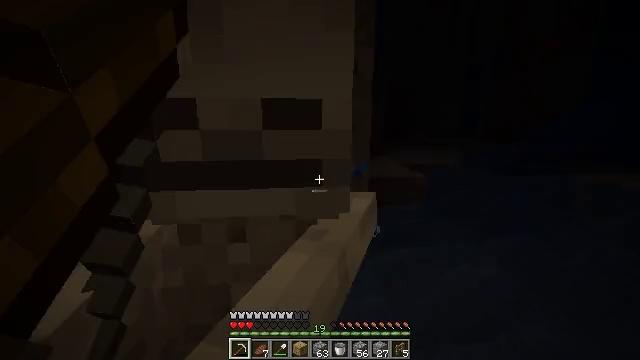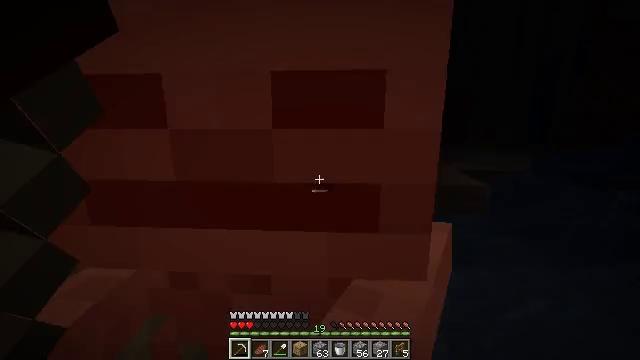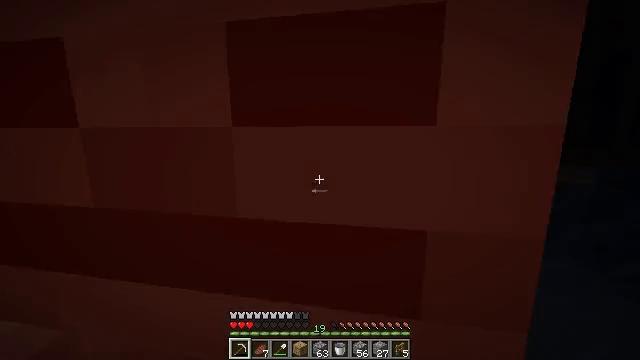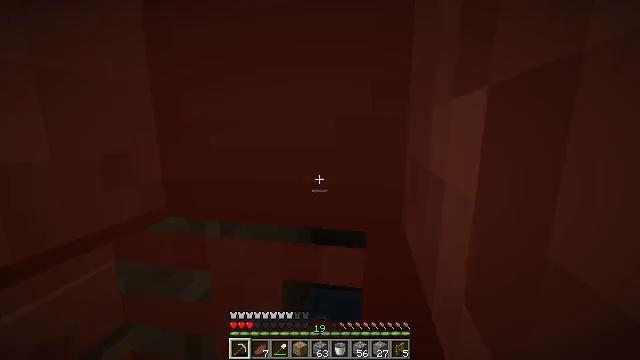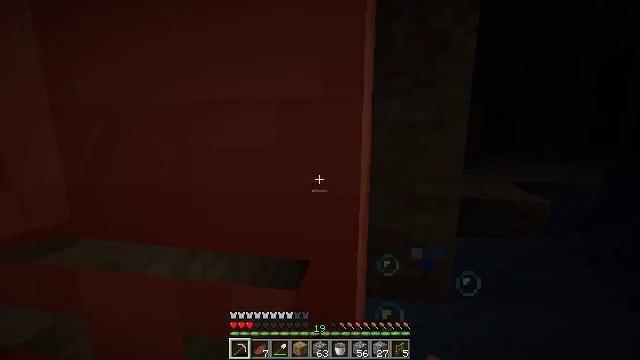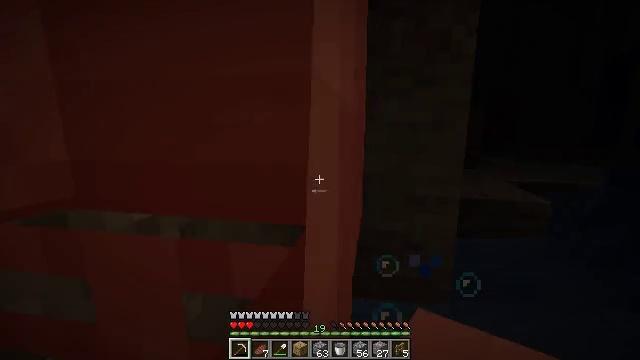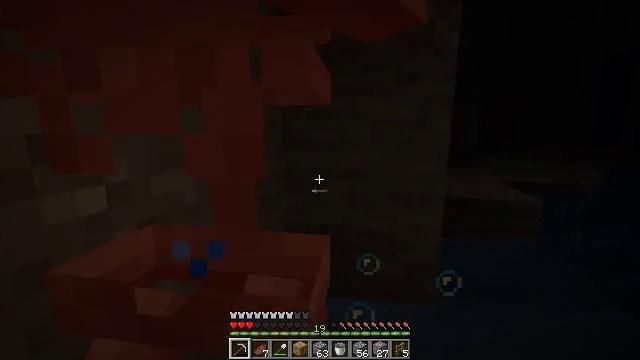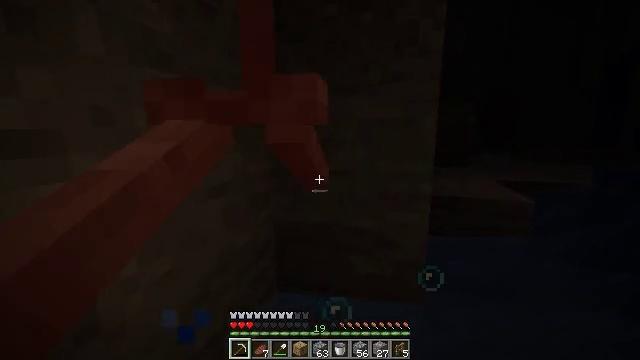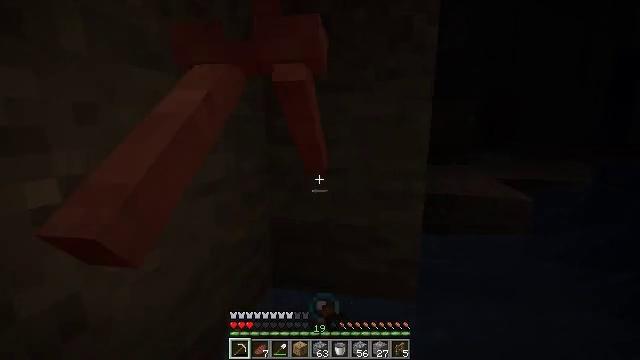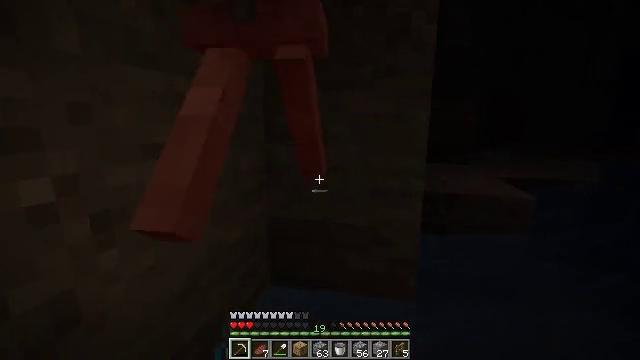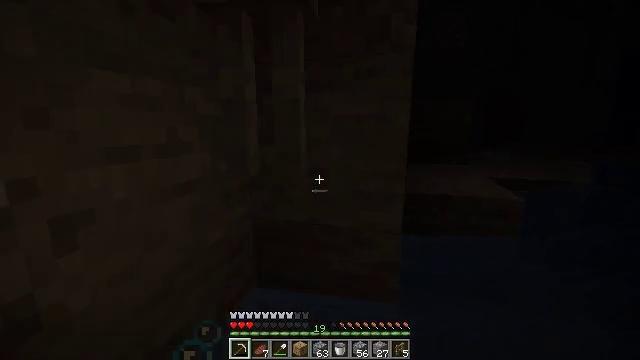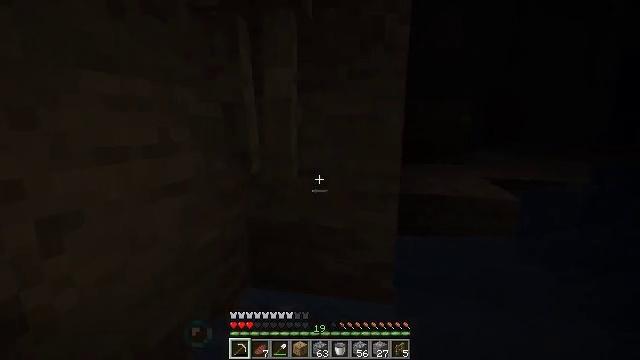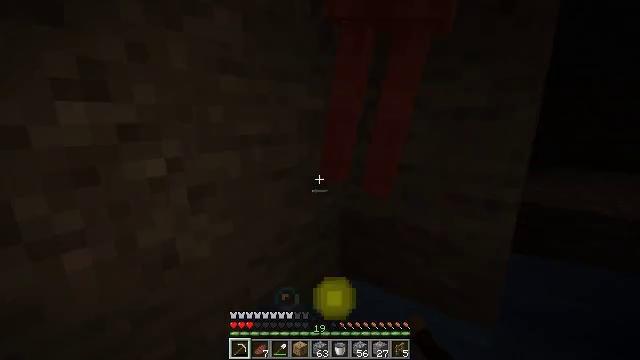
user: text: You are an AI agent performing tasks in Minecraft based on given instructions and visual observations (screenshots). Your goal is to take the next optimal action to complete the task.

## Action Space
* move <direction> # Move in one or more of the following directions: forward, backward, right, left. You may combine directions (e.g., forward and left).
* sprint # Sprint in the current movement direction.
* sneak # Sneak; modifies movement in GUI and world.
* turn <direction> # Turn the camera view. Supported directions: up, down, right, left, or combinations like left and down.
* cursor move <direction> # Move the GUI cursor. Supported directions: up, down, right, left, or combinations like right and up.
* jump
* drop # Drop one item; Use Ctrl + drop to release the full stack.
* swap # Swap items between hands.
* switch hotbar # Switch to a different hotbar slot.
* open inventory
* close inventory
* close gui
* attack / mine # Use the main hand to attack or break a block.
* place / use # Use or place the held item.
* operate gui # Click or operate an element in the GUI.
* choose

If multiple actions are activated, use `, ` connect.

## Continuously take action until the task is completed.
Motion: motion action
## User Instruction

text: Kill a skeleton.
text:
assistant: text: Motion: move forward, turn left, attack / mine
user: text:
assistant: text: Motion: move forward, turn left and up
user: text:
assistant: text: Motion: move forward, attack / mine
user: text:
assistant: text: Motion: attack / mine
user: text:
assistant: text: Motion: attack / mine
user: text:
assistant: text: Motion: no_op
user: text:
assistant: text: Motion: attack / mine
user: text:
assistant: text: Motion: move right, attack / mine
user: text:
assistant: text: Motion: move right
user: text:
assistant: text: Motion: move right, attack / mine
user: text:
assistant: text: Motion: move right, attack / mine
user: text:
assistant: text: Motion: turn left and down, attack / mine
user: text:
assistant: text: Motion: no_op